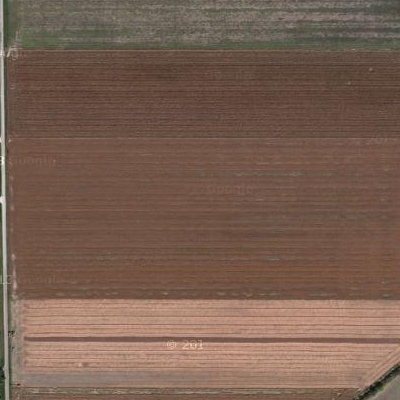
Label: Field